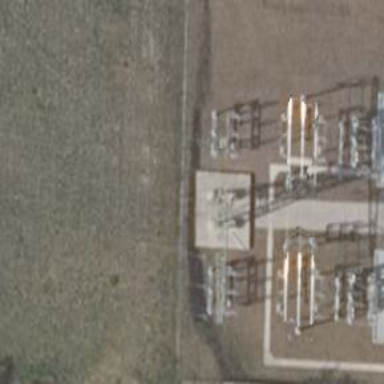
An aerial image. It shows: Power tower.